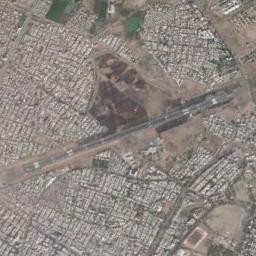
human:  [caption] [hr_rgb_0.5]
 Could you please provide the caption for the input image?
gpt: Most of the buildings at this airport have gray roofs .

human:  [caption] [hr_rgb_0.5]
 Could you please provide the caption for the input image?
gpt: There is an airport surrounded by many houses .

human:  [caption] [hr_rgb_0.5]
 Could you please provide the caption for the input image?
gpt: An airport in a cluster of urban residents .

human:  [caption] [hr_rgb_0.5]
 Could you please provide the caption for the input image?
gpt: An airport with a runway in the vacant lot and here is full of residential areas .

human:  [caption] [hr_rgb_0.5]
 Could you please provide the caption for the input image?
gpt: The road is straight and long at the airport .